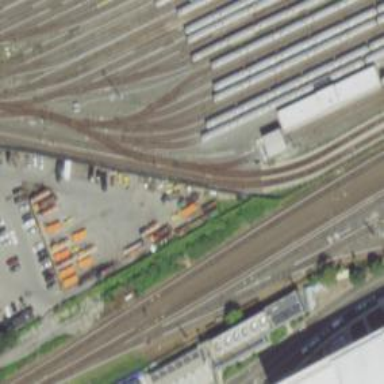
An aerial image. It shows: Electrified rail passing through service yard.